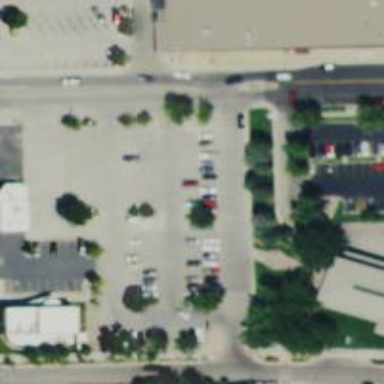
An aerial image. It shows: Parking space.